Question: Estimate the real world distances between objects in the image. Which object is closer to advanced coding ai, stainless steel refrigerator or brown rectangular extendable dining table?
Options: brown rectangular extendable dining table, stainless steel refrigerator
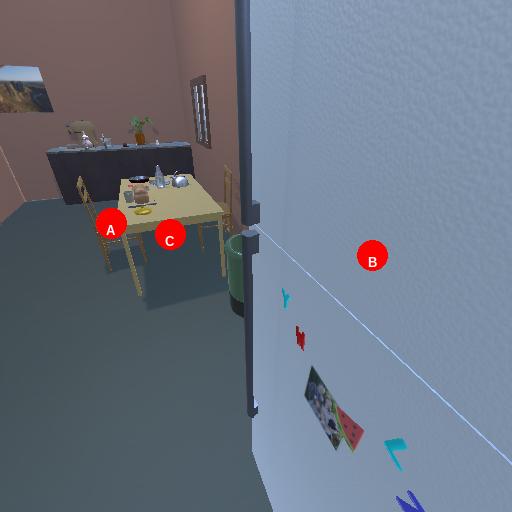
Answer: brown rectangular extendable dining table